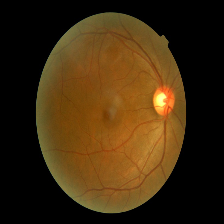
Diabetic retinopathy grade: Mild